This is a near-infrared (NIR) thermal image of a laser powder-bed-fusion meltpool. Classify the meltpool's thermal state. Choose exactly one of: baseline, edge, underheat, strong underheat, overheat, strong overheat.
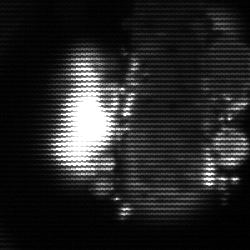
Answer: strong underheat